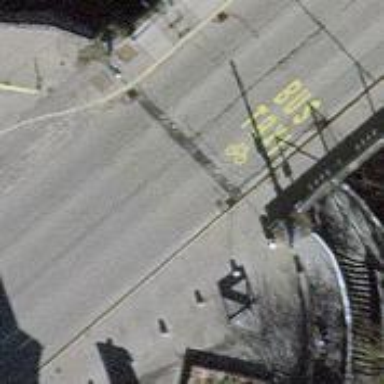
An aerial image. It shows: Bridge over unclassified asphalt road with both sidewalks. There are trolley wires above and shared busway for cyclists.